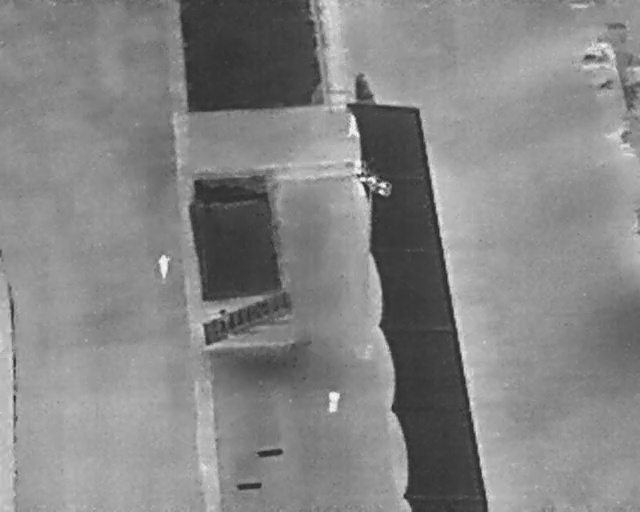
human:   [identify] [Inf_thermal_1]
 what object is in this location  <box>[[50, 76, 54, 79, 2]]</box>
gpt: <ref>1 large person at the bottom</ref>